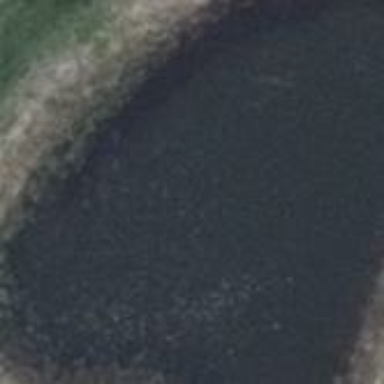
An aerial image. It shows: Pond surrounded by natural water.